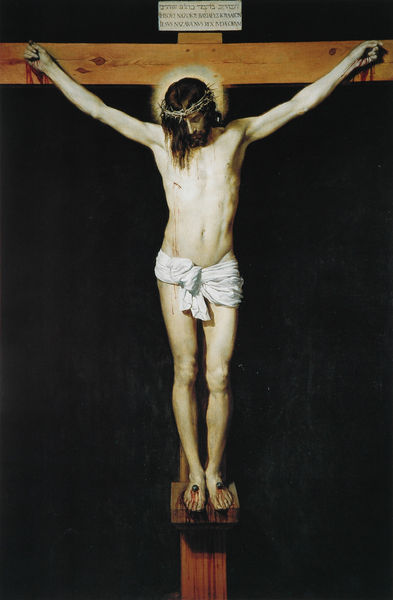
Titel: Christus am Kreuz
Künstler: Diego Rodríguez de Silva y Velázquez
Standort: Madrid
Institution: Museo del Prado
Schlagwörter: dunkel, gemälde, haut, kopf, körper, lendenschurz, nackt, schatten, weiß, gelb, braun, brust, hell, hintergrund, holz, licht, schwarz, rot, tuch, hochformat, malerei, arme, barock, blass, knoten, mensch, tod, tot, bild, hände, öl, kirche, gold, haare, stoff, frontal, kontrast, krone, beine, füße, schrift, könig, tafel, inschrift, homme, balken, nabel, bauch, knie, nagel, nägel, dünn, geneigt, corps, hell dunkel, schild, blut, lendentuch, fuss, kreuz, religion, strahlen, rippen, schlicht, text, leinwand, kranz, altar, senkrecht, karfreitag, heiligenschein, leib, nimbus, christus, jesus, jesus christus, kreuzigung, wunden, wundmale, leid, schmerz, dornen, gebunden, kruzifix, waagerecht, gekreuzigt, christ, jesu, mort, peinture, buche, sakral, couronne, christentum, dornenkrone, altarbild, christi, dornenkranz, erlöser, mager, espagnol, gekreuzigter, juden, mandorla, holzkreuz, passion, male, tableau, inri, krez, schmerzensmann, kreu, kruzifixus, passion christi, leidend, monoton, ribera, velasquez, christ en croix, dreisprachig, fussstütze, kreuzigungsszene, murillo, sang, viernageltyp, viernageltypus, lendeschurz, dornkrone, crucifixion, weißes tuch, zentralkomposition, nägle, tafeel, christun, 4nageltypus, pagne, suppedaneum, kkreuzigung, näcel, heiligenshcein, crhist, épine, périzonium